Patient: sex M, age 65
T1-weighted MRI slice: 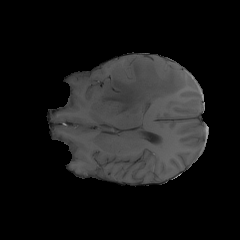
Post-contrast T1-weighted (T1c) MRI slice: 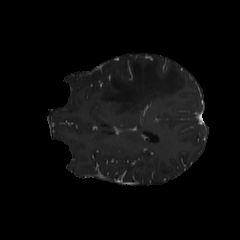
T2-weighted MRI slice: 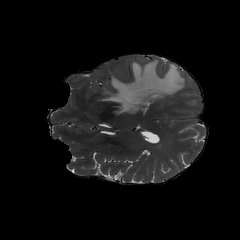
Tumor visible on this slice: yes
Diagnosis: Glioblastoma, IDH-wildtype
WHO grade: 4